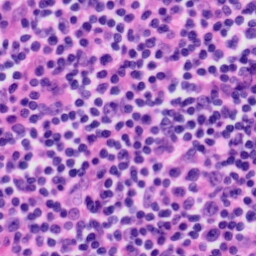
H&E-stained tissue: Tonsil